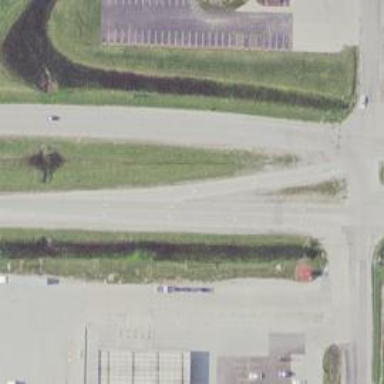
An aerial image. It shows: Road with "through" markings.